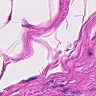
Metastatic tissue present: no